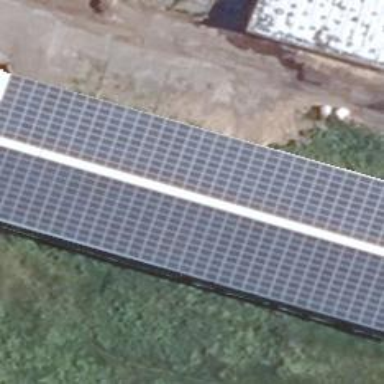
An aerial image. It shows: Farm auxiliary building with solar photovoltaic panel generator producing small amount of electricity.